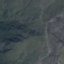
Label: HerbaceousVegetation